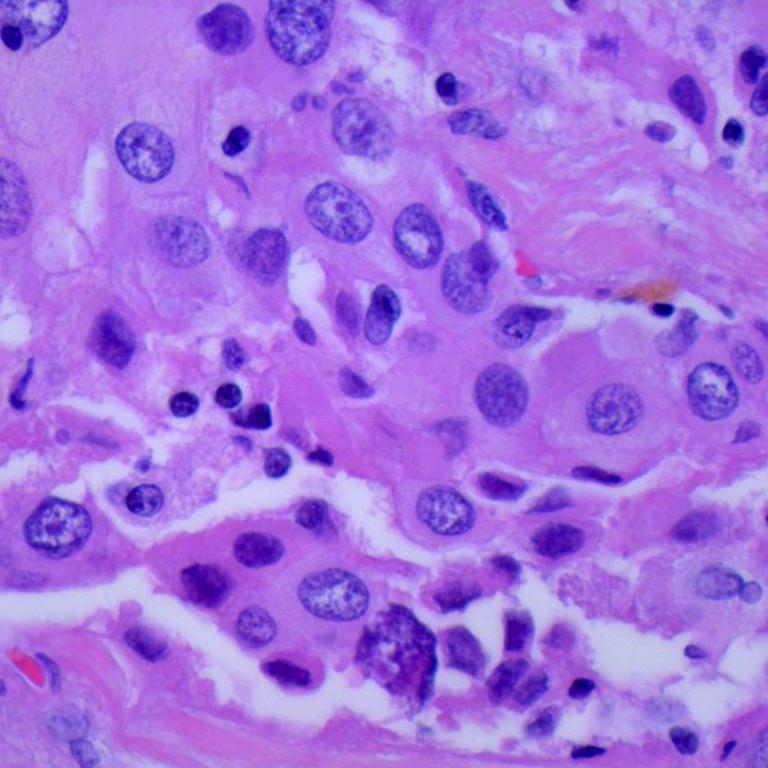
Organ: lung
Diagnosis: adenocarcinomas